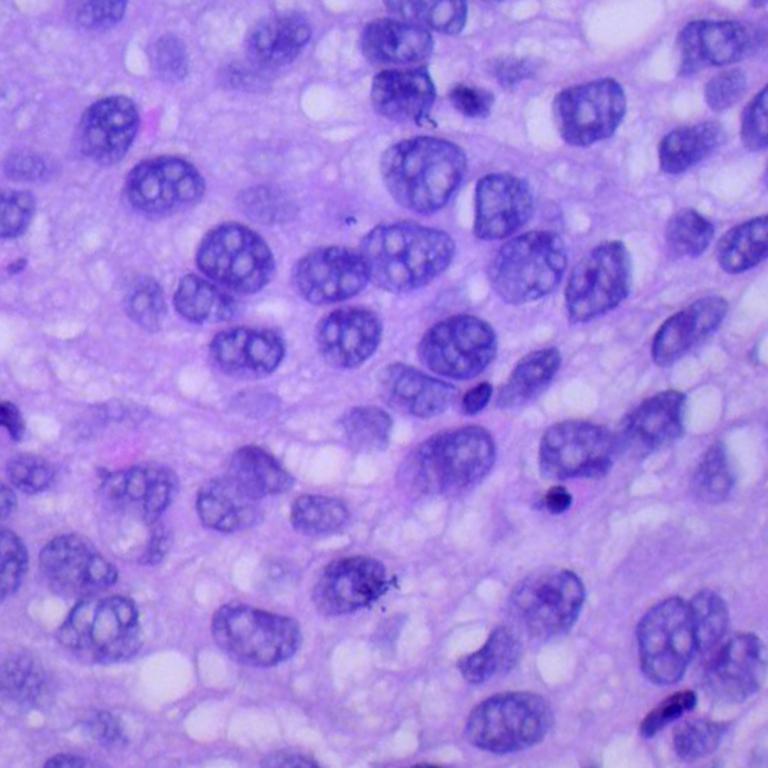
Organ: lung
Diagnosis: squamous carcinomas